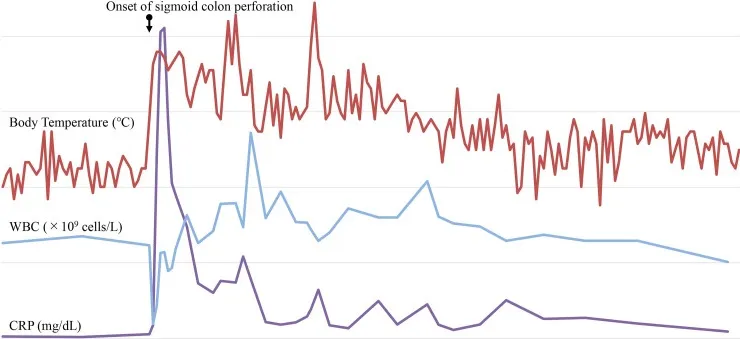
Timeline of the patient's clinical course and antibiotic treatment. The y-axis on the left shows the white blood cell (WBC) count and the C-reactive protein (CRP) level. The y-axis on the right shows body temperature.
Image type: electrography (ekg)